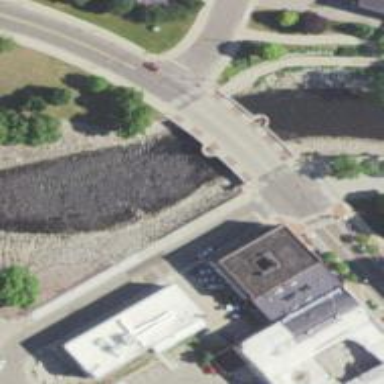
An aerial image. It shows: Footway on bridge.